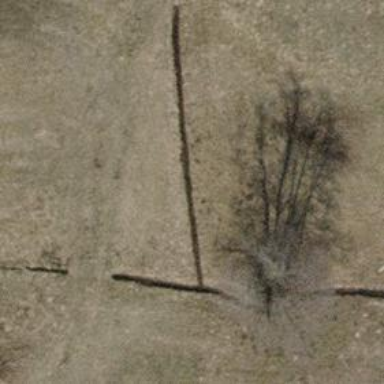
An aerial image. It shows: Ditch in the surroundings.